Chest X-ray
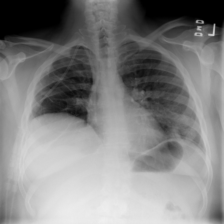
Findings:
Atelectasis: positive
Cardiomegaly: negative
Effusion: negative
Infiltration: positive
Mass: negative
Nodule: positive
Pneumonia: negative
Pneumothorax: negative
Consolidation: negative
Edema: negative
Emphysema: negative
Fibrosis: negative
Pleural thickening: negative
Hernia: negative